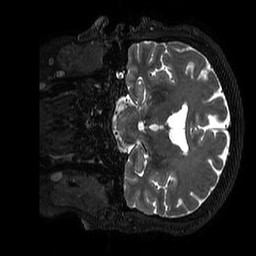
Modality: T2w
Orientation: coronal
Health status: ill
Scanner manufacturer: philips
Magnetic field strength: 3 T
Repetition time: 2.5 s
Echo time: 0.331 s